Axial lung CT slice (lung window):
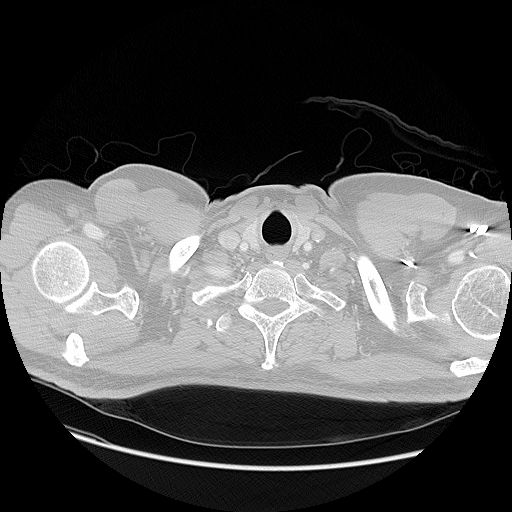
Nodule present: no